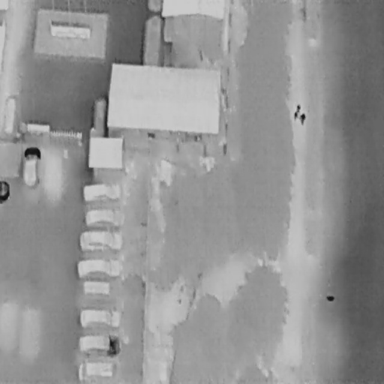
There are nine Cars in the infrared image.